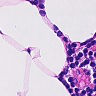
Metastatic tissue present: no